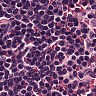
Metastatic tissue present: no